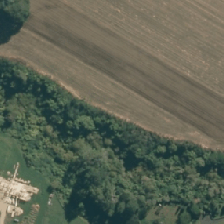
Land cover: shortrotation_cropland